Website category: book
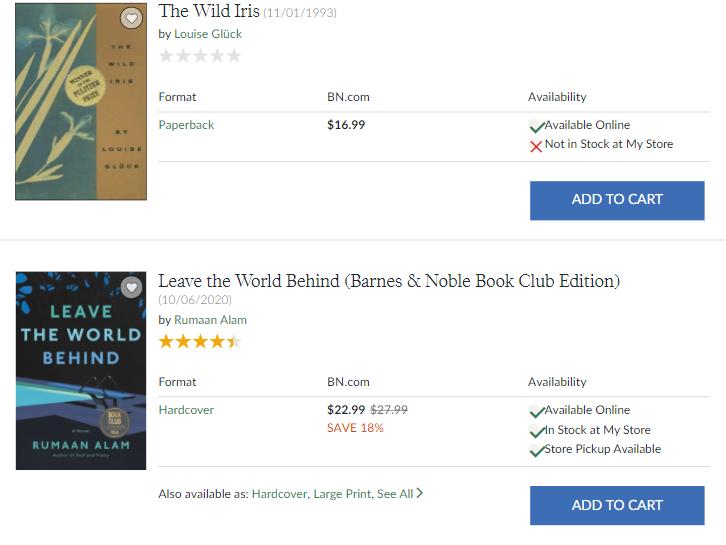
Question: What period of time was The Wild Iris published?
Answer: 11/01/1993

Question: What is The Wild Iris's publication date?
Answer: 11/01/1993

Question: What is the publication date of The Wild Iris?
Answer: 11/01/1993

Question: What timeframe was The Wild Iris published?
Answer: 11/01/1993

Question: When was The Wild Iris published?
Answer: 11/01/1993

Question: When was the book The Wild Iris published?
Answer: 11/01/1993

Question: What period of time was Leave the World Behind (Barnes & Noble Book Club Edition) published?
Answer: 10/06/2020

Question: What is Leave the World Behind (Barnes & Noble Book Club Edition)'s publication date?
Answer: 10/06/2020

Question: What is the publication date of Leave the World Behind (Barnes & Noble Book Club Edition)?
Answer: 10/06/2020

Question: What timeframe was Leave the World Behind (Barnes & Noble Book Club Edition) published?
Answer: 10/06/2020

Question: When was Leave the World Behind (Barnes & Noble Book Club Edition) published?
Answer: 10/06/2020

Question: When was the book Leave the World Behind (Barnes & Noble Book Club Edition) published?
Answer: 10/06/2020

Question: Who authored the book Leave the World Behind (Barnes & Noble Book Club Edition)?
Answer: Rumaan Alam

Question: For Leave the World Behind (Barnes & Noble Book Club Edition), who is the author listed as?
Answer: Rumaan Alam

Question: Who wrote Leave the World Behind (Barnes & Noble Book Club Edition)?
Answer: Rumaan Alam

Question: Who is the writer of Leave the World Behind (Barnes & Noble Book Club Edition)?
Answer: Rumaan Alam

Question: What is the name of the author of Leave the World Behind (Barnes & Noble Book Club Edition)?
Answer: Rumaan Alam

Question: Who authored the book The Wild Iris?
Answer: Louise Glck

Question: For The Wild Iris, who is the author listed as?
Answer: Louise Glck

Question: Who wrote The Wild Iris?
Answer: Louise Glck

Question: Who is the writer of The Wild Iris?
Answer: Louise Glck

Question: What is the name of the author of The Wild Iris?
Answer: Louise Glck

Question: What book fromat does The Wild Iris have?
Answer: Paperback

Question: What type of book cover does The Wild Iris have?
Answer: Paperback

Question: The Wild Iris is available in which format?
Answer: Paperback

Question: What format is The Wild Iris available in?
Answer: Paperback

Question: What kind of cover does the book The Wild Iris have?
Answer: Paperback

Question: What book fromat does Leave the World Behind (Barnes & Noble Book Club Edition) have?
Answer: Hardcover

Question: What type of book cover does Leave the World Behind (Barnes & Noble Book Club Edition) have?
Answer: Hardcover

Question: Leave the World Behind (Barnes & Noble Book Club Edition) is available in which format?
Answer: Hardcover

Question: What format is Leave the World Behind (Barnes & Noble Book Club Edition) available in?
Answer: Hardcover

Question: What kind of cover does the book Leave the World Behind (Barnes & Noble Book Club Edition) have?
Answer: Hardcover

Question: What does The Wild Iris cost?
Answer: $16.99

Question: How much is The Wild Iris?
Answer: $16.99

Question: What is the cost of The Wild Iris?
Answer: $16.99

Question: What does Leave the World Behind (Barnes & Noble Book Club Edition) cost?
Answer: $22.99

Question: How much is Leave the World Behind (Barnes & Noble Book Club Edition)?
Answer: $22.99

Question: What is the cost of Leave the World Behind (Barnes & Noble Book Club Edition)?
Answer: $22.99

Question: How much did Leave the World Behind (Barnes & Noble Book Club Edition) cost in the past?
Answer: $27.99

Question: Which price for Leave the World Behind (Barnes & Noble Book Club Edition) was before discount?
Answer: $27.99

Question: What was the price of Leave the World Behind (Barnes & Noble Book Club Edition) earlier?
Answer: $27.99

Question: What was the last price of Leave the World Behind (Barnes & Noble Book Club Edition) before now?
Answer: $27.99

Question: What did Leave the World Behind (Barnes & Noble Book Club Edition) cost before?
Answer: $27.99

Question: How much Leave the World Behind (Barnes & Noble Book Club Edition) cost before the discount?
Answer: $27.99

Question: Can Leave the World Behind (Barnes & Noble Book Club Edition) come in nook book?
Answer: no

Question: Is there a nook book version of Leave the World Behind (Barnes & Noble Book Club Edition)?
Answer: no

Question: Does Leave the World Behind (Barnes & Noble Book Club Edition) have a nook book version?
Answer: no

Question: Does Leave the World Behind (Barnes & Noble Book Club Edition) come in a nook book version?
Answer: no

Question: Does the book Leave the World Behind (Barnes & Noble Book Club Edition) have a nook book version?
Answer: no

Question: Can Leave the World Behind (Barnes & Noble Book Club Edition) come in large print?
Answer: yes

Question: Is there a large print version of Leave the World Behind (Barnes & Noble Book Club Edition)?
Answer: yes

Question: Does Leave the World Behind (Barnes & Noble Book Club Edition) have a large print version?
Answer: yes

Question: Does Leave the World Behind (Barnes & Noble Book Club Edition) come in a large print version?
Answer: yes

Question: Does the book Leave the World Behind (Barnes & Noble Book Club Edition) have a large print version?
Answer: yes

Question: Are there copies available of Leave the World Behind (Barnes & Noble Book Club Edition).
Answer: yes

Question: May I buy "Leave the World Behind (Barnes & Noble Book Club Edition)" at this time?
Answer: yes

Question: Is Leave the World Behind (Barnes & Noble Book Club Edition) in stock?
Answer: yes

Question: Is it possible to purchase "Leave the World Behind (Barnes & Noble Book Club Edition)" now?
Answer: yes

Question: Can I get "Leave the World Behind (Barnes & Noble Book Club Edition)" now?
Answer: yes

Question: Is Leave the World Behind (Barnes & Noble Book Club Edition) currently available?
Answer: yes

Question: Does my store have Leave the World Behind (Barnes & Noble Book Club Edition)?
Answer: yes

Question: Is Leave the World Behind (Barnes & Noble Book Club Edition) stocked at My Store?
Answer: yes

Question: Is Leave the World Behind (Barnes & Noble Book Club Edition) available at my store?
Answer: yes

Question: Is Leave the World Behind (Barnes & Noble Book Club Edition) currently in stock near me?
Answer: yes